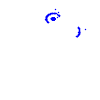
Particle: electron